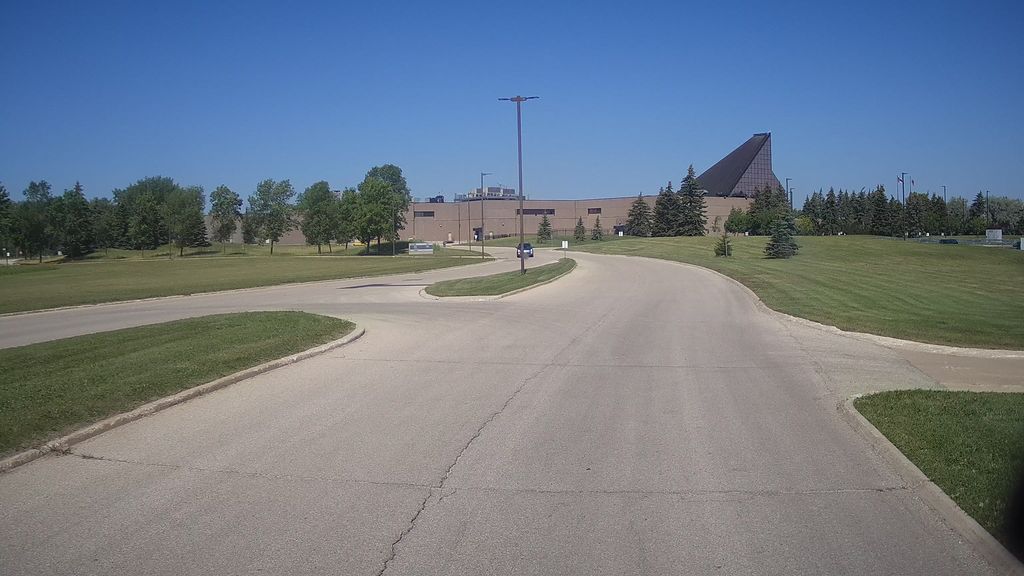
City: winnipeg